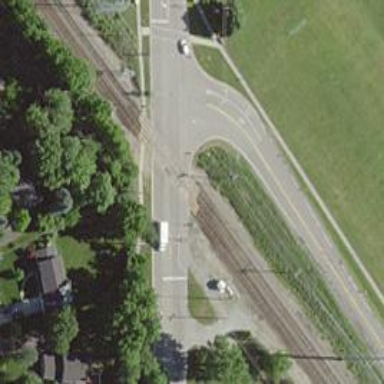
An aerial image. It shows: Crossing for the railway.